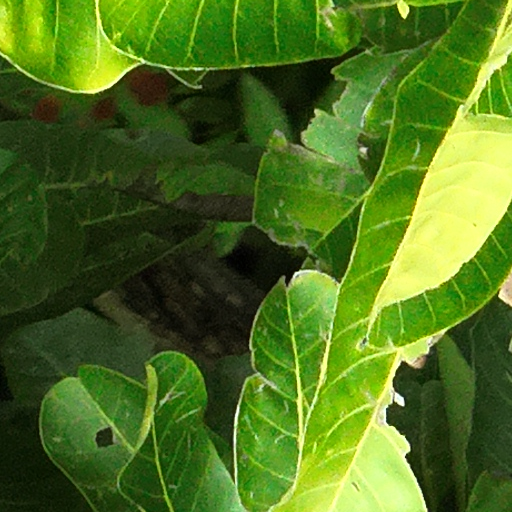
Species: Anacardium excelsum
GBIF accepted scientific name: Anacardium excelsum
Crown area (m\u00b2): 289.839